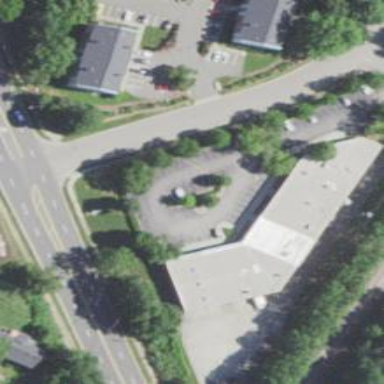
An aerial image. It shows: Commercial building.